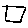
Label: square